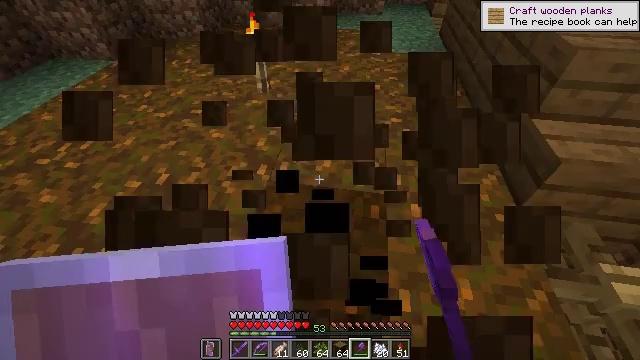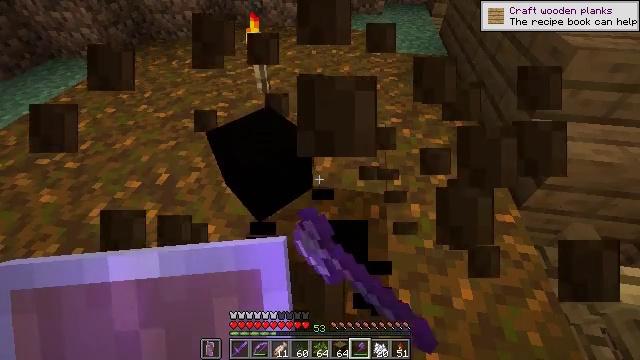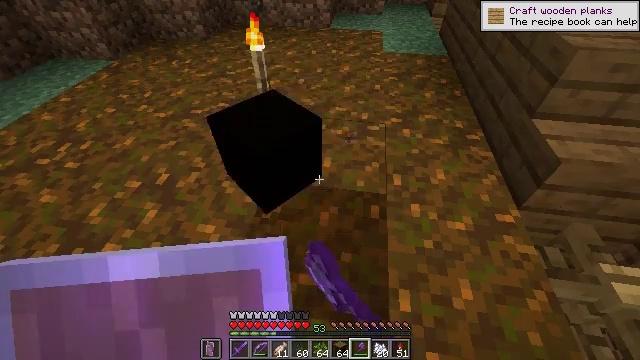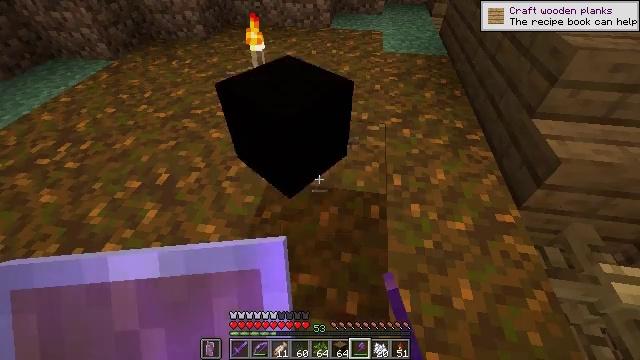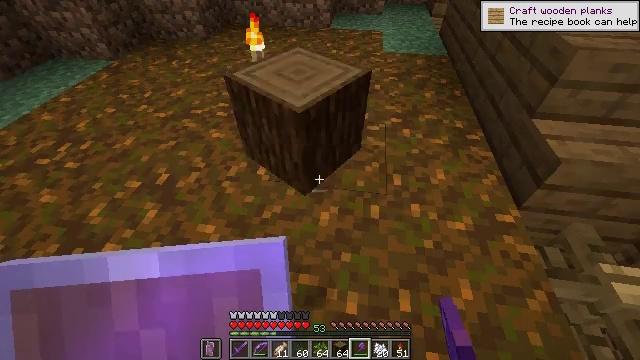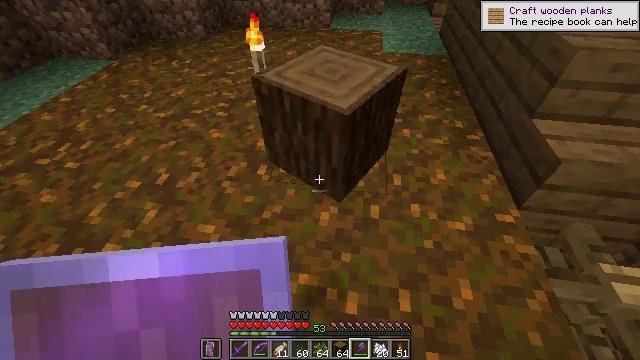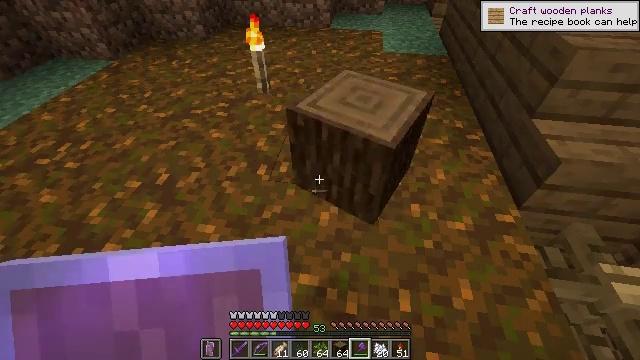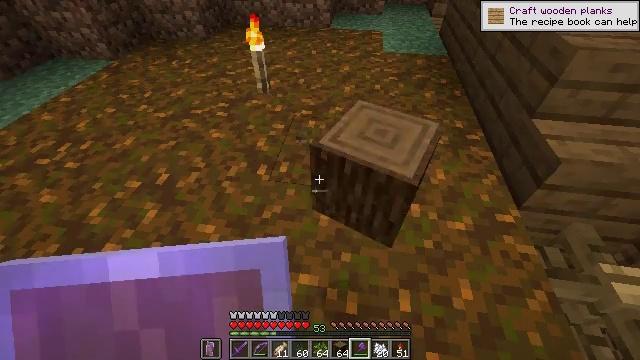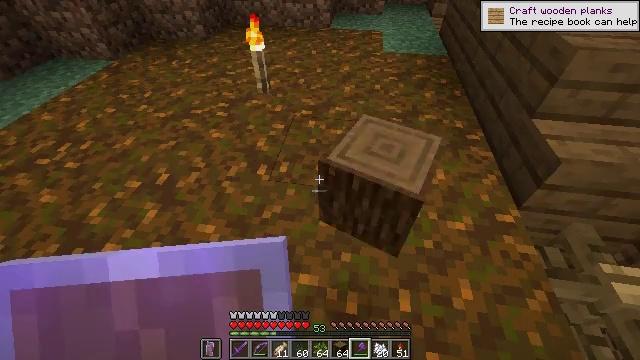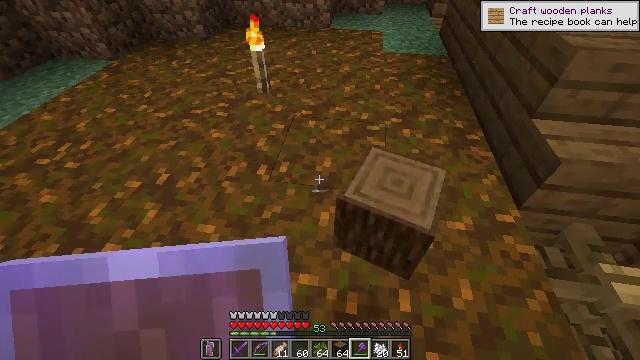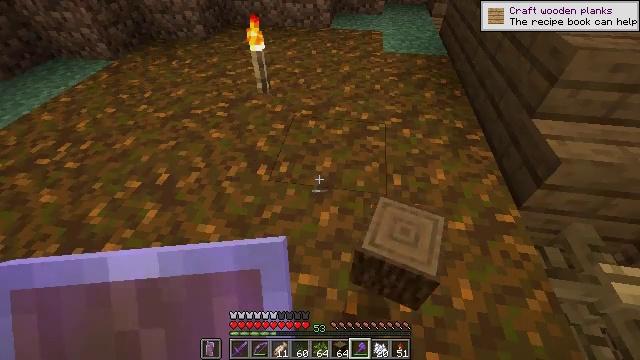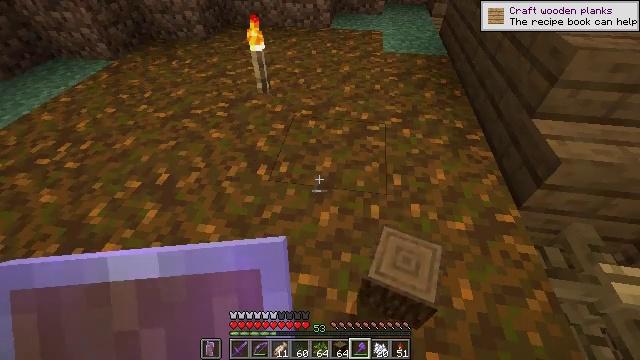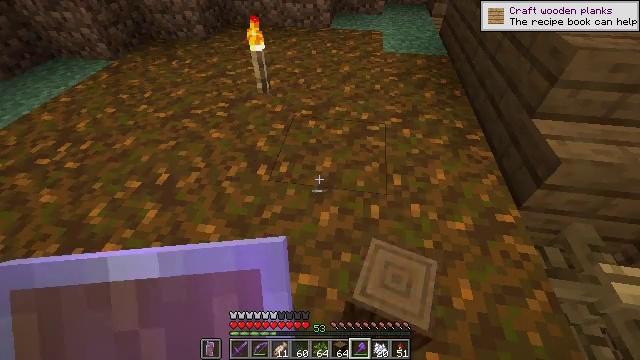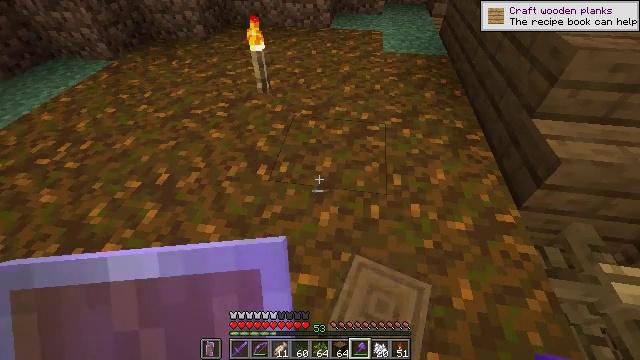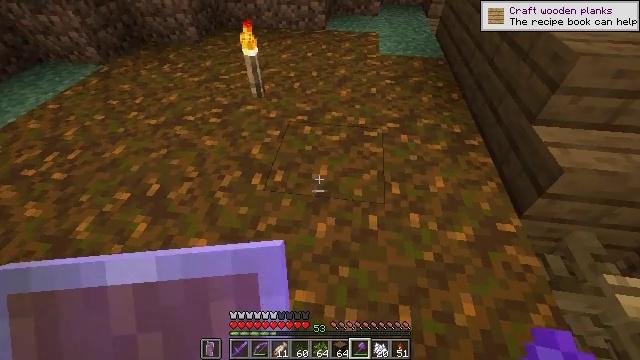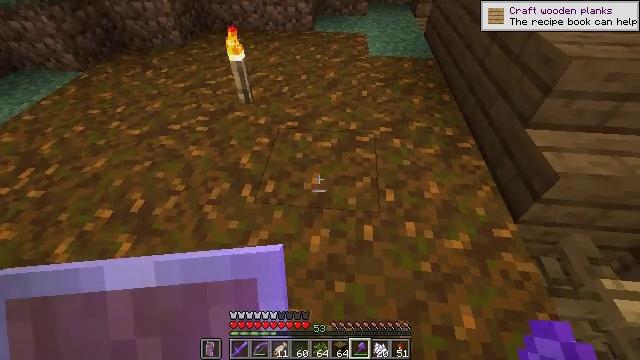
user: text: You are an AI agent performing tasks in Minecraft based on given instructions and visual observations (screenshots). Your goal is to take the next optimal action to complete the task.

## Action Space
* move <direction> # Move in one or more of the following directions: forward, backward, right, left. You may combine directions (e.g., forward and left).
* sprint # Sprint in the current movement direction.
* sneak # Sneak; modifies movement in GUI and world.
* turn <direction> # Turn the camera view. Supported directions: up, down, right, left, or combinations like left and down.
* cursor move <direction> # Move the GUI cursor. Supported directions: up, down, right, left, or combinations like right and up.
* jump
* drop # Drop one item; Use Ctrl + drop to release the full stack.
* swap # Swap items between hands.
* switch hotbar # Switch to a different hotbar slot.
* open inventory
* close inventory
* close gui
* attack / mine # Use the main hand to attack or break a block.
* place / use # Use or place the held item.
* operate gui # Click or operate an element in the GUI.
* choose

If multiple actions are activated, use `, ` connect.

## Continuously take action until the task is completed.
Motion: motion action
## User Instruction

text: Collect oak log for crafting.
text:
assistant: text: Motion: attack / mine
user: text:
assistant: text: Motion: attack / mine
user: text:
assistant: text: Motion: no_op
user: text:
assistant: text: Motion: no_op
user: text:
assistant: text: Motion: no_op
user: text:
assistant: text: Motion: no_op
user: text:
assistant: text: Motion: no_op
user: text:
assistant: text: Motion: no_op
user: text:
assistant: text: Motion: no_op
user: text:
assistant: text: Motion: no_op
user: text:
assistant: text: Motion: no_op
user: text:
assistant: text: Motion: no_op
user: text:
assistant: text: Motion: no_op
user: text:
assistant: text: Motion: move forward
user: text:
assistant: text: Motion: move forward, turn right
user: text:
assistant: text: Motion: move forward
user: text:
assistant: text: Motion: move forward, open inventory
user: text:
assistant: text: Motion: open inventory
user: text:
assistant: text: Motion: open inventory
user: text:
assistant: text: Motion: turn right
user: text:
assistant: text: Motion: turn right and up
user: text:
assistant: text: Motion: turn right
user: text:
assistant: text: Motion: no_op
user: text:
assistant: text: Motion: turn right
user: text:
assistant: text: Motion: no_op
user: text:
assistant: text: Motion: no_op
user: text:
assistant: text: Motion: no_op
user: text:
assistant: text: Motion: no_op
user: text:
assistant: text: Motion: no_op
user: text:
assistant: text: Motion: no_op